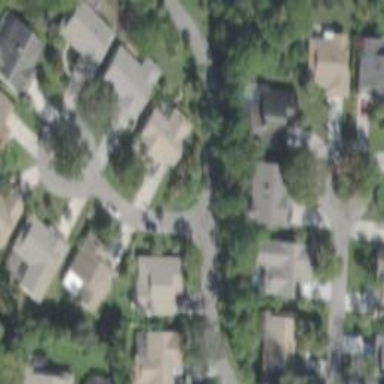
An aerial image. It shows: Residential road.